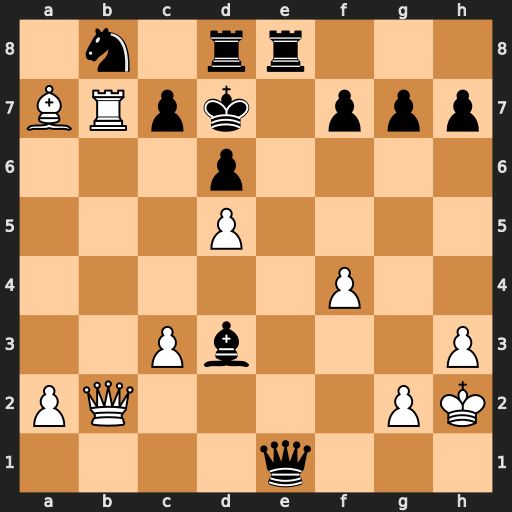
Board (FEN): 1n1rr3/BRpk1ppp/3p4/3P4/5P2/2Pb3P/PQ4PK/4q3
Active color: w
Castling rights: -
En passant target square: -
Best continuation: Rxc7+ Kxc7 Qb6+ Kc8 Qxb8+ Kd7 Qb7#